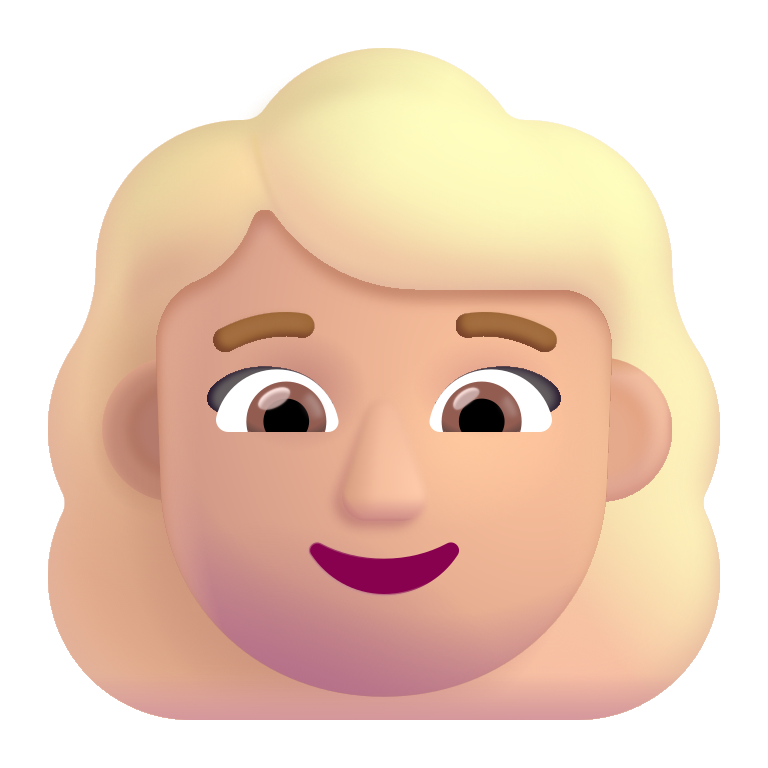
woman color  light